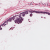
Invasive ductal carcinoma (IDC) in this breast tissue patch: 0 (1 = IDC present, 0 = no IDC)